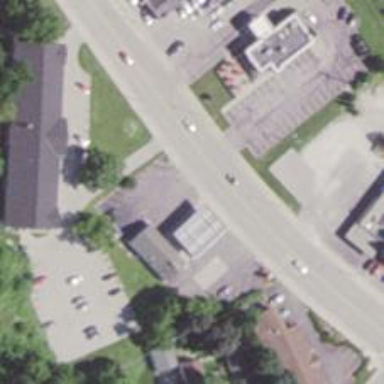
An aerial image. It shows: Convenience shop.